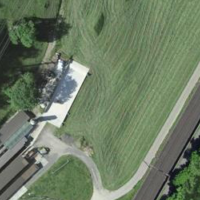
EUNIS habitat code: 24
Species observed at this site:
Carpinus betulus